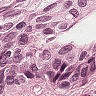
Metastatic tissue present: yes